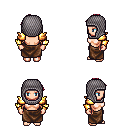
a pixel art fantasy rpg character, female body template, human, light skin, gold arm armor, robe skirt, ruby red long mohawk hairstyle, chain hood, four views (front, back, left, right), 2x2 character sprite sheet, small pixel art, hard edges, no anti-aliasing